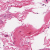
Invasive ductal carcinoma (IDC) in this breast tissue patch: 0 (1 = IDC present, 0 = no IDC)